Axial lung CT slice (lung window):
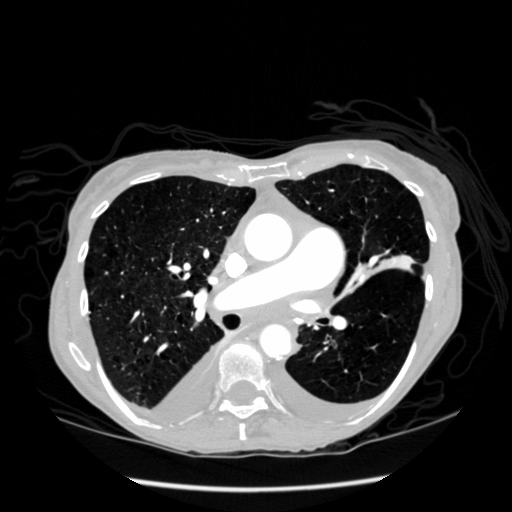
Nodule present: no